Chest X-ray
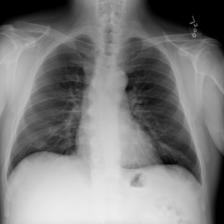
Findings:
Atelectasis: negative
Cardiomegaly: negative
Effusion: negative
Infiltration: positive
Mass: negative
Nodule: negative
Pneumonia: negative
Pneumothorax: negative
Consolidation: negative
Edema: negative
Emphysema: negative
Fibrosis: negative
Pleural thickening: negative
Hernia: negative